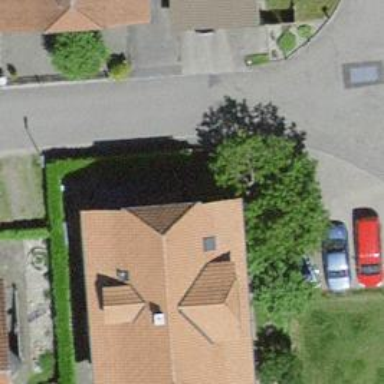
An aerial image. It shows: Residential building.